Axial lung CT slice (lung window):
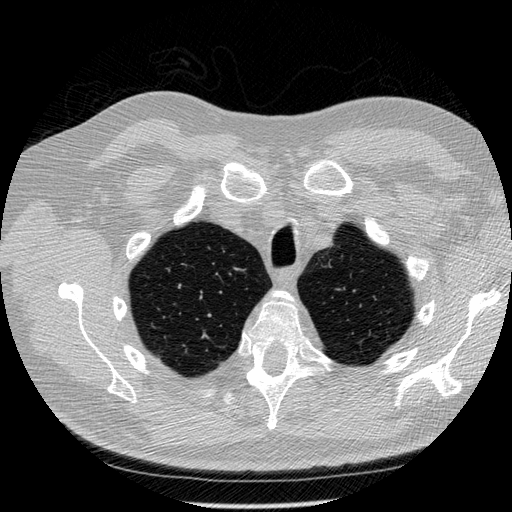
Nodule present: no